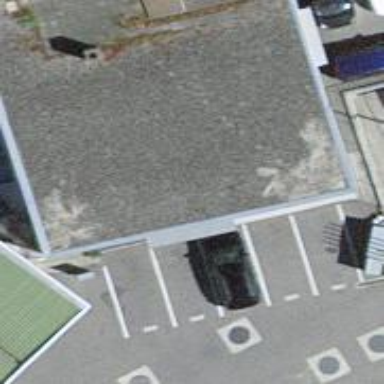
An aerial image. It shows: Café.